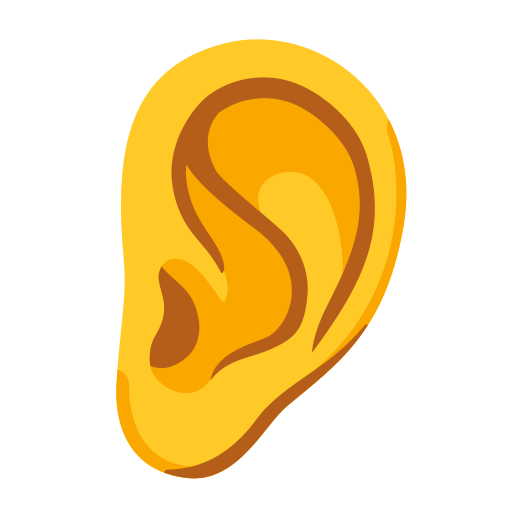
Emoji: 👂